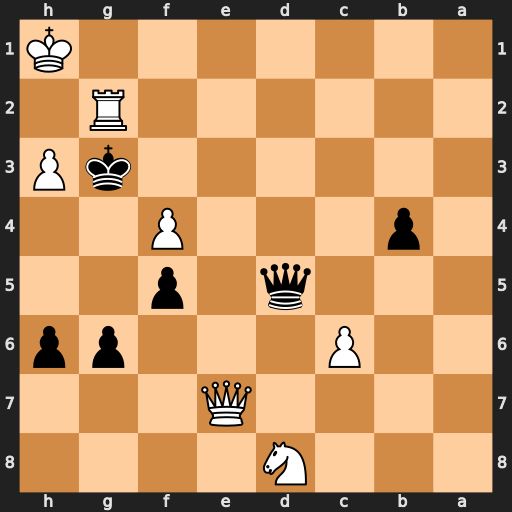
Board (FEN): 3N4/4Q3/2P3pp/3q1p2/1p3P2/6kP/6R1/7K
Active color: b
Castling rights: -
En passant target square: -
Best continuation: Qxg2#